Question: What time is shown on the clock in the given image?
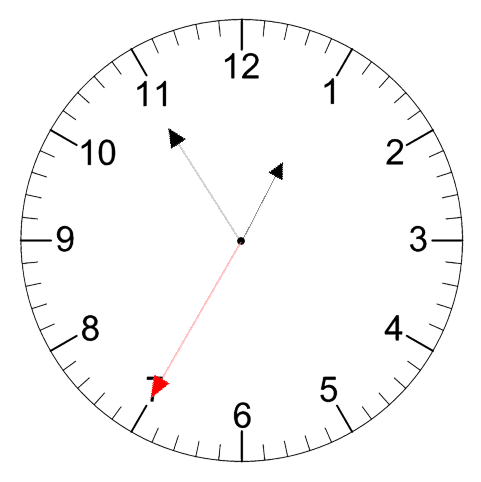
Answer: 12:54:35